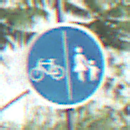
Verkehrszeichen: GetrennterRadUndGehwegRadwegLinks
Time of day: Midday
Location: Outdoor (Suburban)
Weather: Clear
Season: NotSpecified
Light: Natural